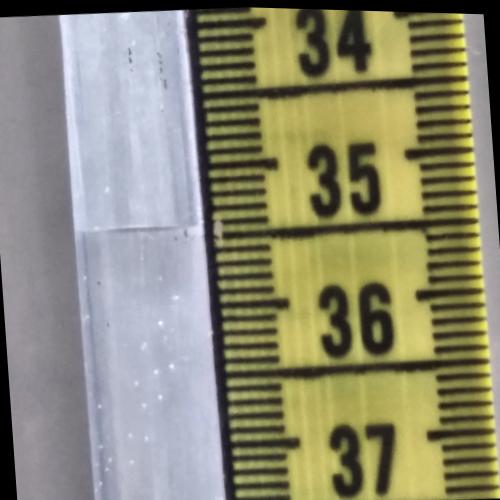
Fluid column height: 35.4 cm